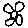
Label: flower